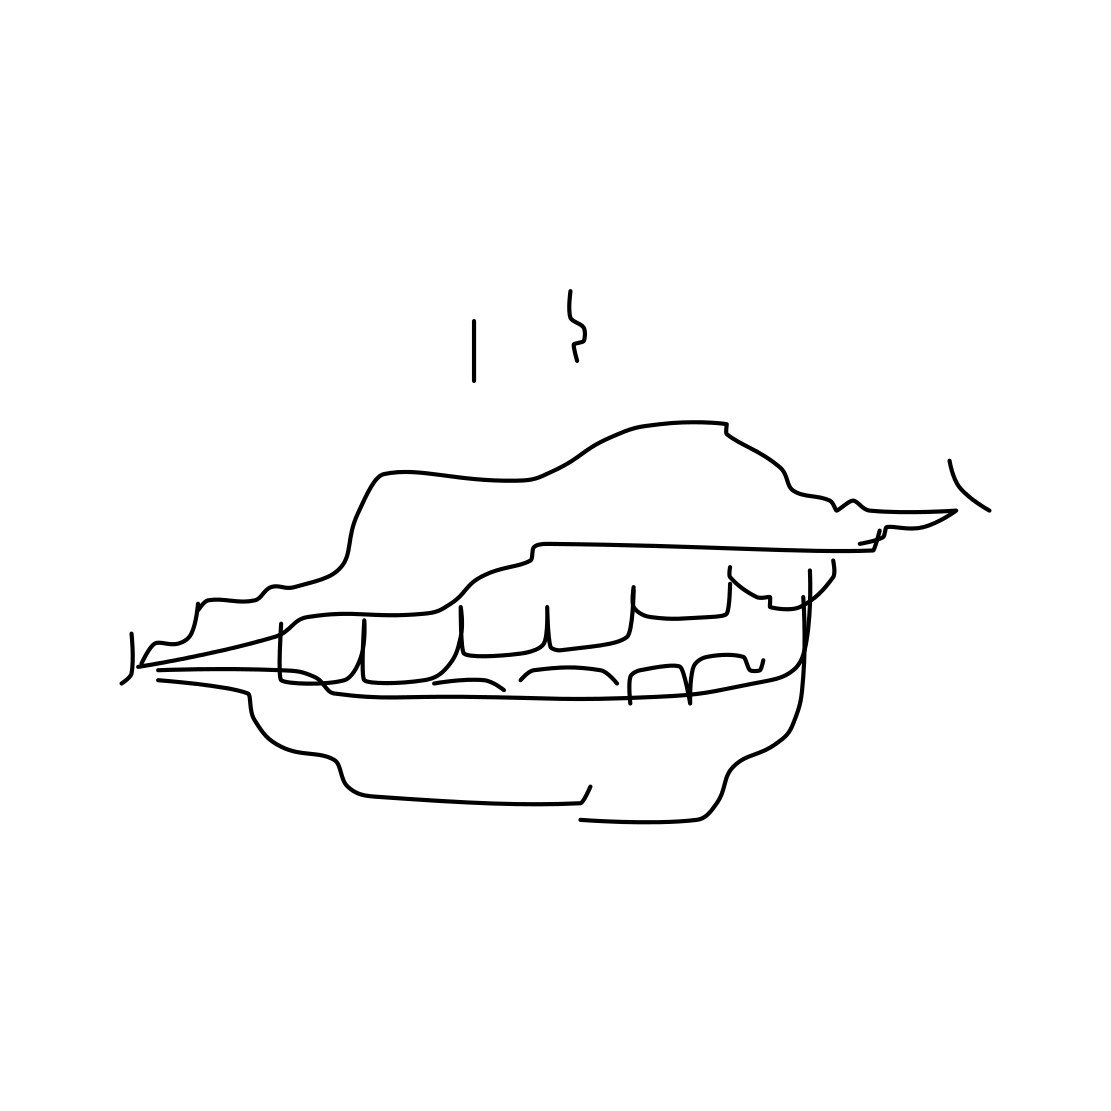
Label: mouth